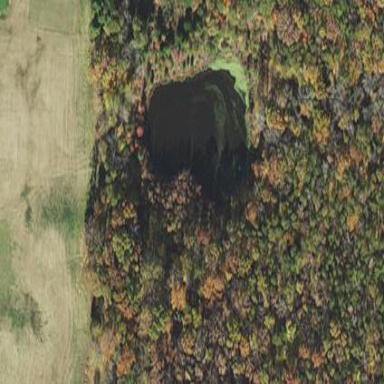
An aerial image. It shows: Serene pond surrounded by nature.